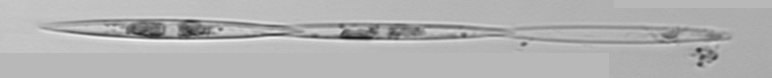
Label: Pseudo-nitzschia